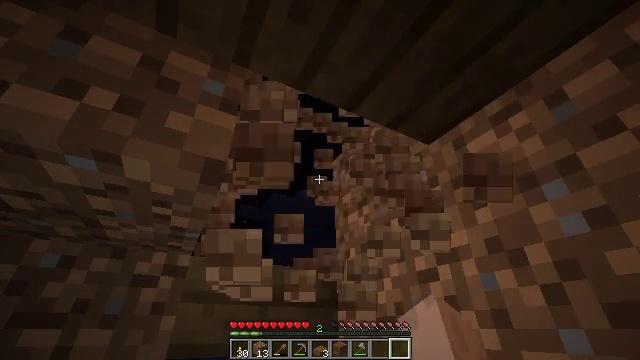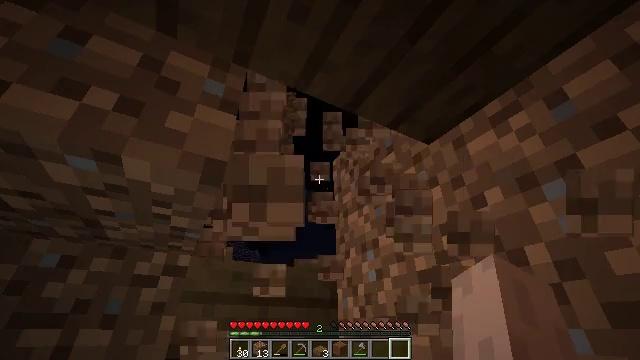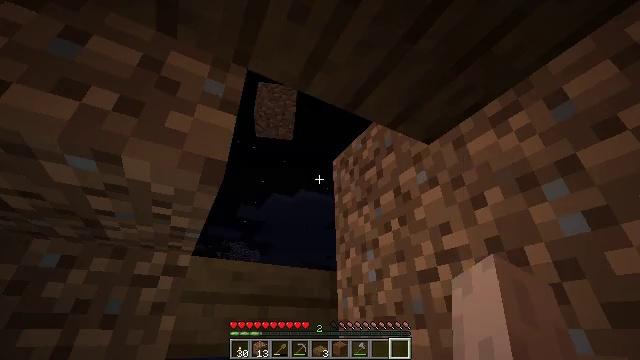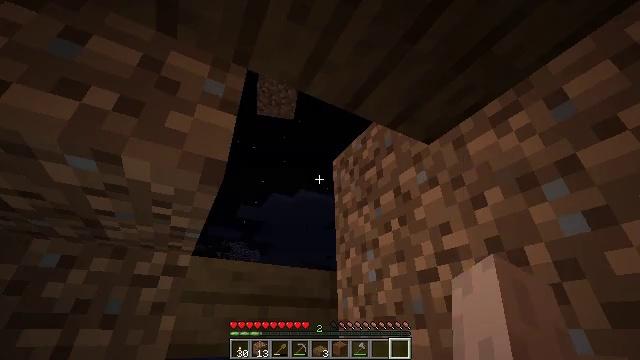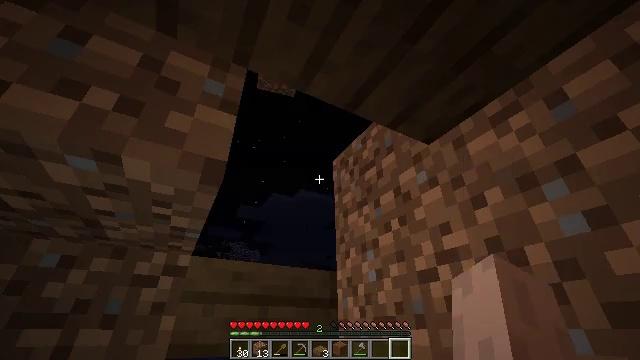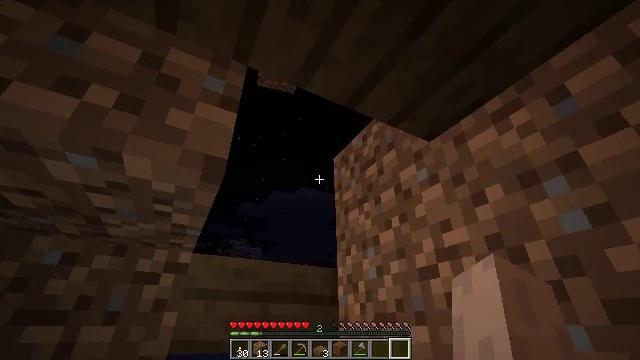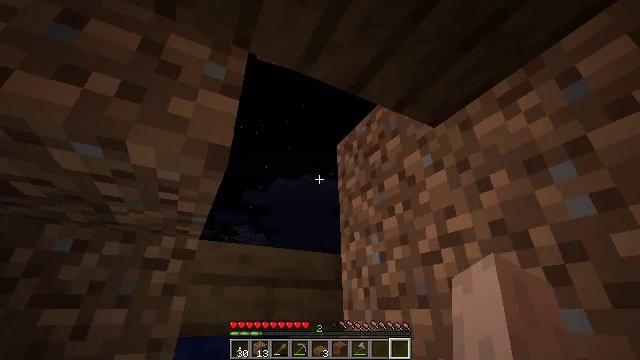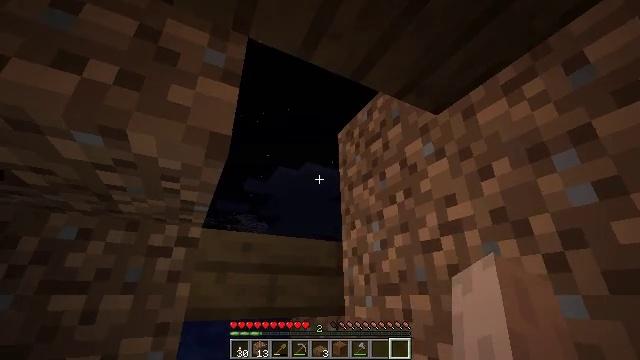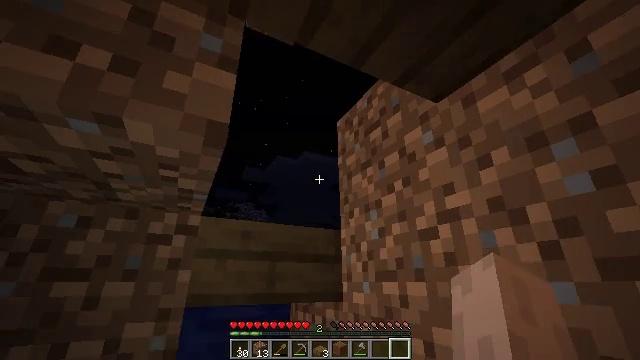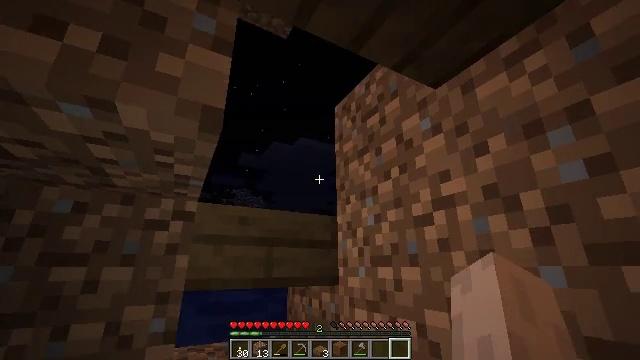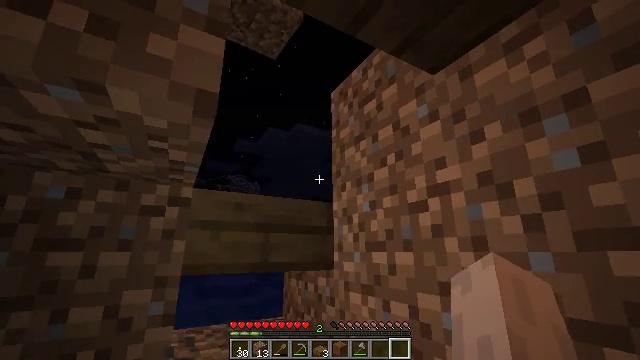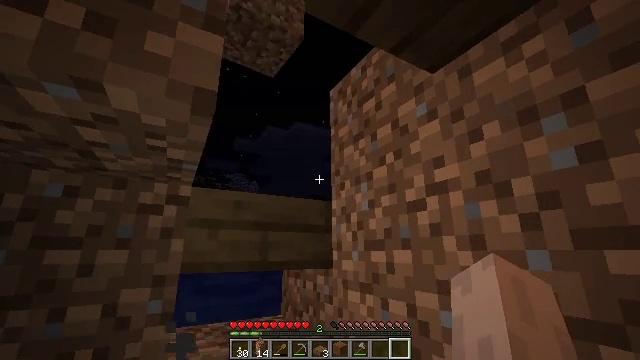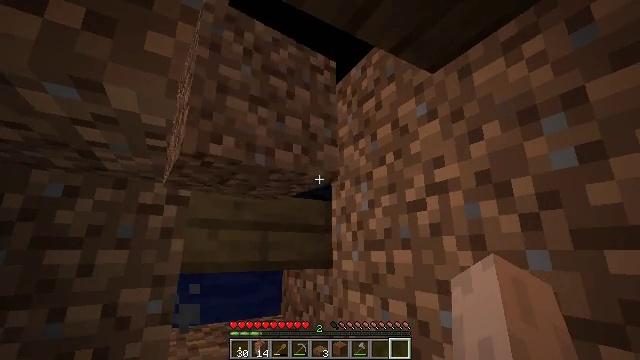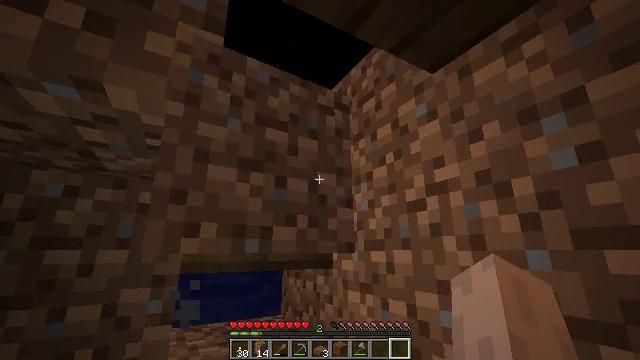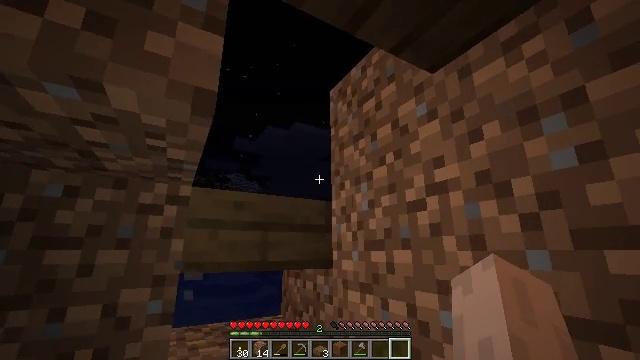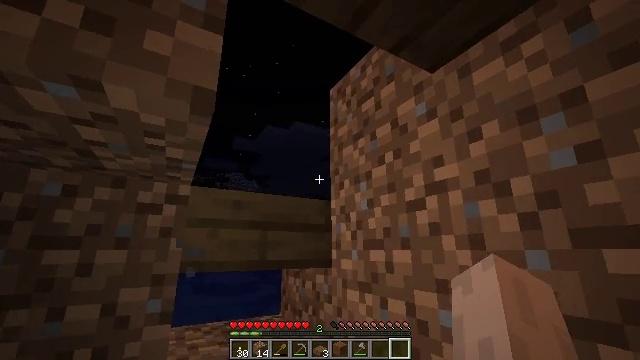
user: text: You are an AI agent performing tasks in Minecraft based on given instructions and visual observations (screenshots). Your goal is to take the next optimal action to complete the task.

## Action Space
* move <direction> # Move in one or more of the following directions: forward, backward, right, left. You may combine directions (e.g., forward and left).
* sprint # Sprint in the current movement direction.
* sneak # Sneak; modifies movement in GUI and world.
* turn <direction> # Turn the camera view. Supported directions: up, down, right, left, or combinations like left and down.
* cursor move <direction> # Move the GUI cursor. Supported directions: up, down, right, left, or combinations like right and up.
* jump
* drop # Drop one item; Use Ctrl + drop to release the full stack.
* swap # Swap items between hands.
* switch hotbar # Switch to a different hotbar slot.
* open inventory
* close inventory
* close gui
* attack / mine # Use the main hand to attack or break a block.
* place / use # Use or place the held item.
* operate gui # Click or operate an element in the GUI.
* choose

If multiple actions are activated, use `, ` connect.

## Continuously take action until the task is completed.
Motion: motion action
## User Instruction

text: Gather the spruce slab by holding left button.
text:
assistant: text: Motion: attack / mine
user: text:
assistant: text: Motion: attack / mine
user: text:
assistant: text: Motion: attack / mine
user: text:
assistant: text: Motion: no_op
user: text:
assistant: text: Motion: no_op
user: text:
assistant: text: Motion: turn down
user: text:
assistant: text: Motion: turn down
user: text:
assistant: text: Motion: turn down
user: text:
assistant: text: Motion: turn down
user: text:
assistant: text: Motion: turn down
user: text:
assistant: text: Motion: no_op
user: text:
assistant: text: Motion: no_op
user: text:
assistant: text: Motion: no_op
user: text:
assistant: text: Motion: no_op
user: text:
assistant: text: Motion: no_op
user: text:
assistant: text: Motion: no_op
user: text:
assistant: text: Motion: turn right and down
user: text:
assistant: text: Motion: turn right and down
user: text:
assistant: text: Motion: turn down
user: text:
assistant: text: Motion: turn down
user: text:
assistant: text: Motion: turn down
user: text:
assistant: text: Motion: no_op
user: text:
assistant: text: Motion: turn left
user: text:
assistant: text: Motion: turn left and up
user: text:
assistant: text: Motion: turn left and up
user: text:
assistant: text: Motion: turn up
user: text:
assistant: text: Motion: turn right and up
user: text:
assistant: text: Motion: turn right and up
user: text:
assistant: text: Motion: turn right and up
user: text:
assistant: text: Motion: no_op